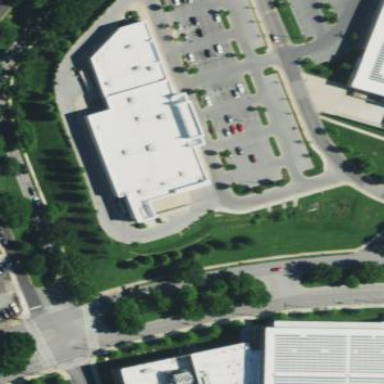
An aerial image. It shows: Retail building.